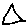
Label: triangle